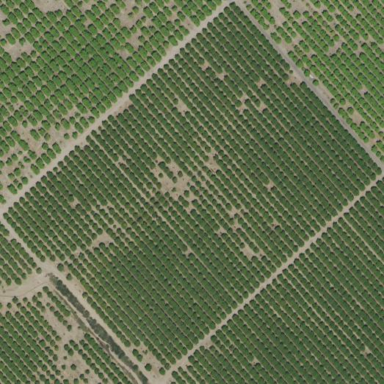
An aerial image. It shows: Orchard filled with citrus fruits.